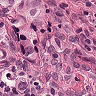
Metastatic tissue present: yes